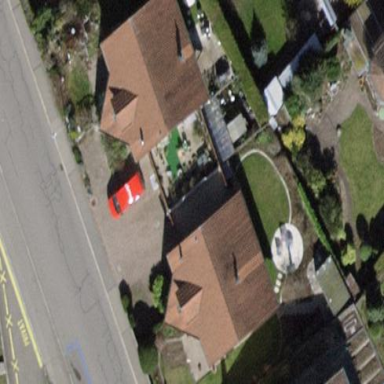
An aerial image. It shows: Gabled house with pitched roof.